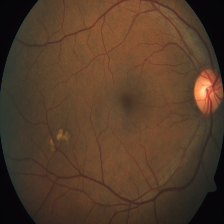
Diabetic retinopathy grade: Severe